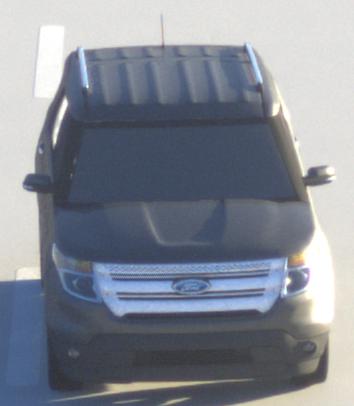
Make: Ford
Model: Explorer
Detailed model: Gen. 5
Model produced from: 2010
Model produced until: 2019
Doors: 5
Color: gray
Road condition: dry road
Daytime: sunrise or sunset
Contrast: high contrast